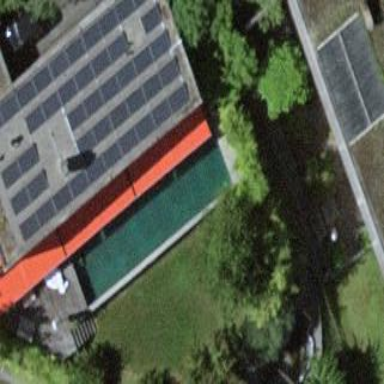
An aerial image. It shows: Solar power generator.